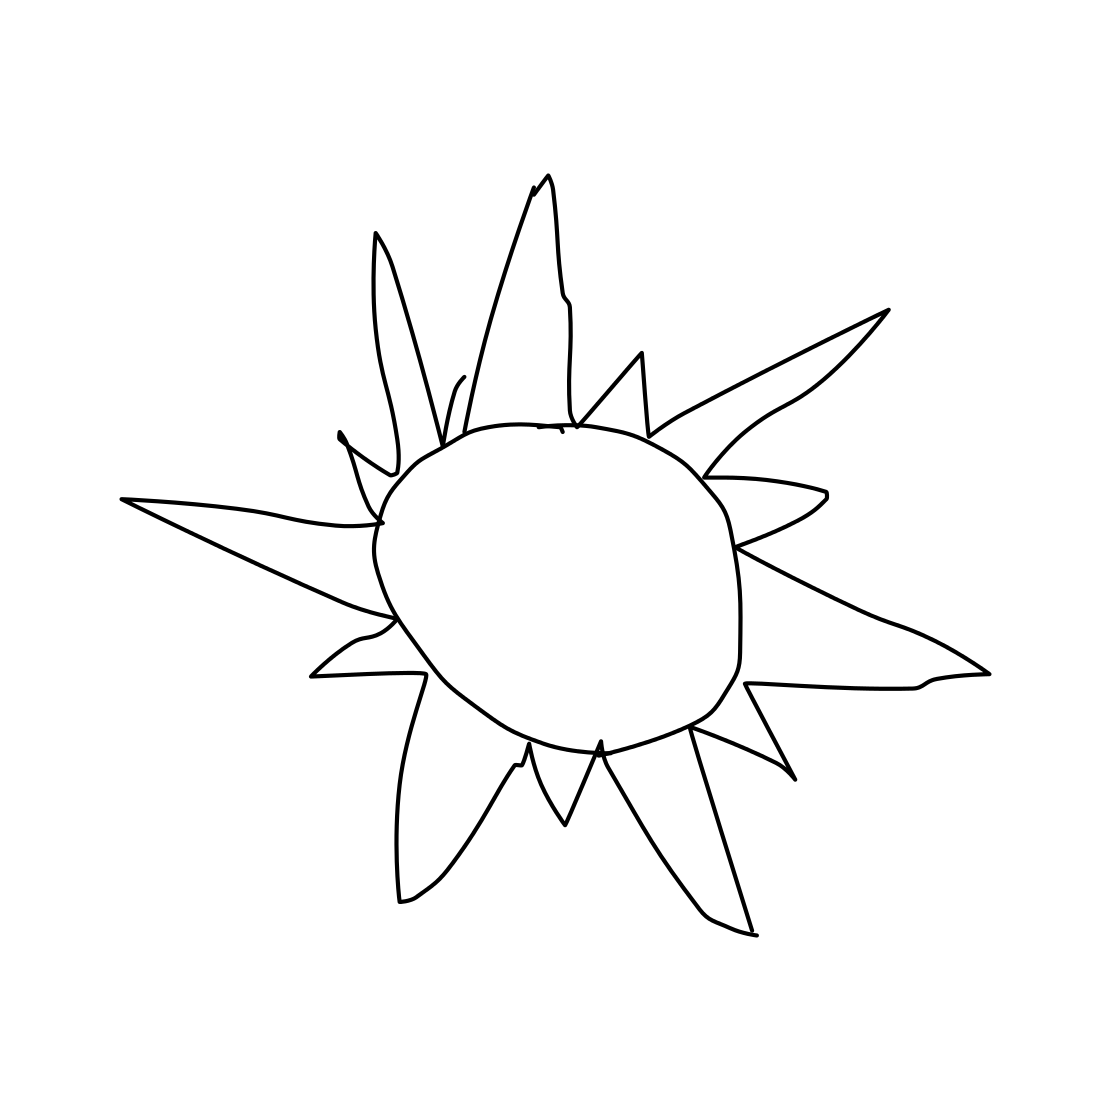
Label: sun